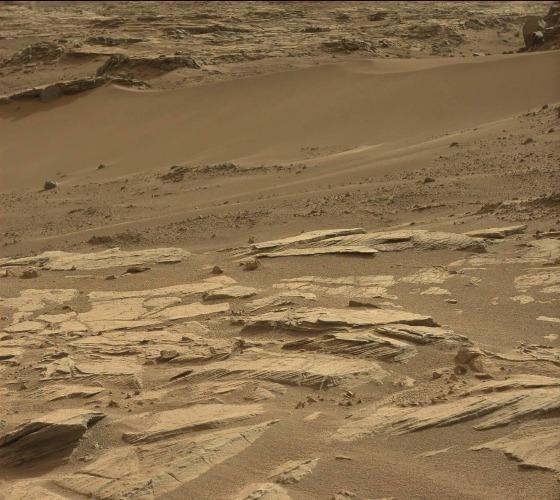
Terrain classes present: Bedrock, Gravel / Sand / Soil